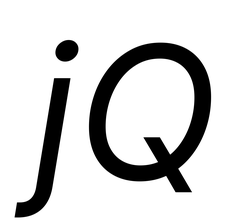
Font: Inter-Italic_Italic